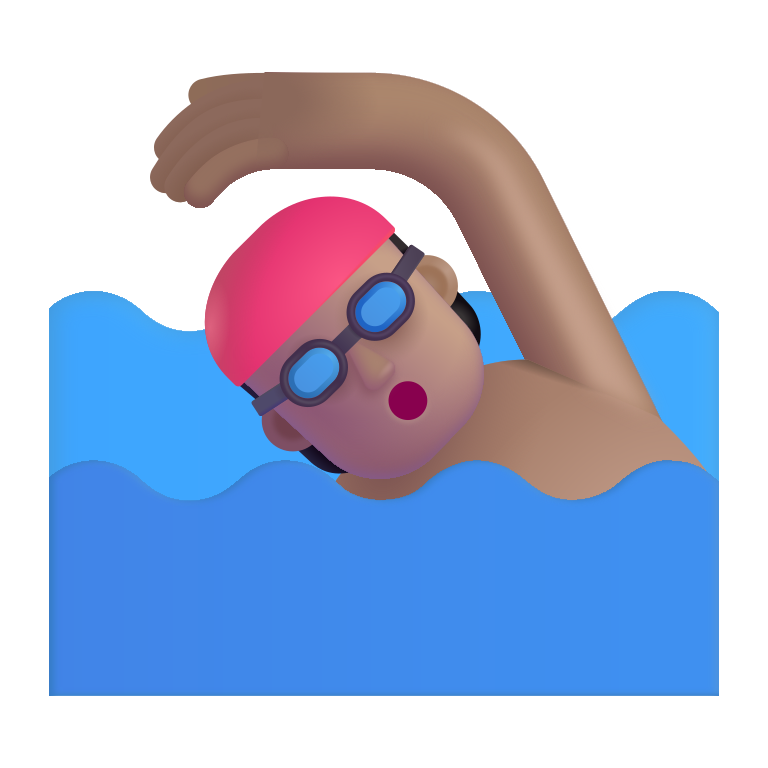
person swimming color